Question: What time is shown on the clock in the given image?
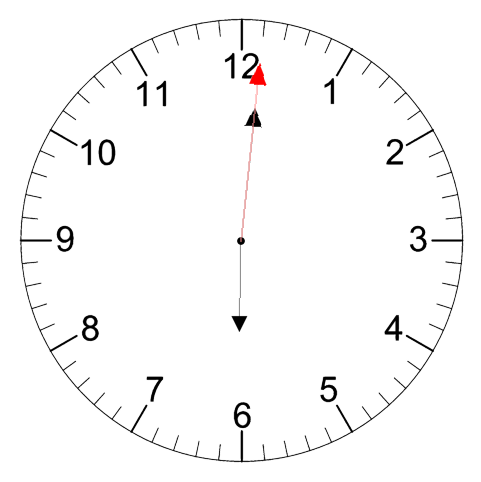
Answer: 06:01:01